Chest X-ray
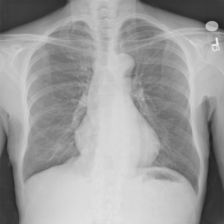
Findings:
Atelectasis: negative
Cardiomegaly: negative
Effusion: negative
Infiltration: negative
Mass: negative
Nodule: negative
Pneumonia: negative
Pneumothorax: negative
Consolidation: negative
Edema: negative
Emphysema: negative
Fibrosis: negative
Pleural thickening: negative
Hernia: negative